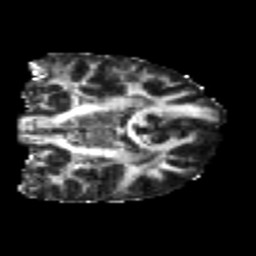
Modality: FA
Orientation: coronal
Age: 26
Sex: male
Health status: healthy
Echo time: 0.074 s